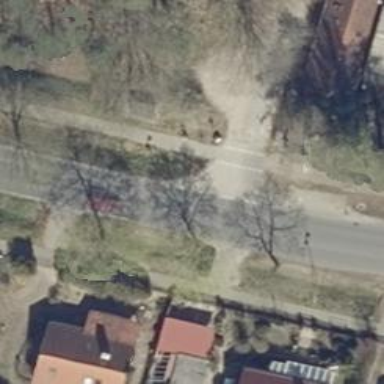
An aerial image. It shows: Road with "give way" sign.